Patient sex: M
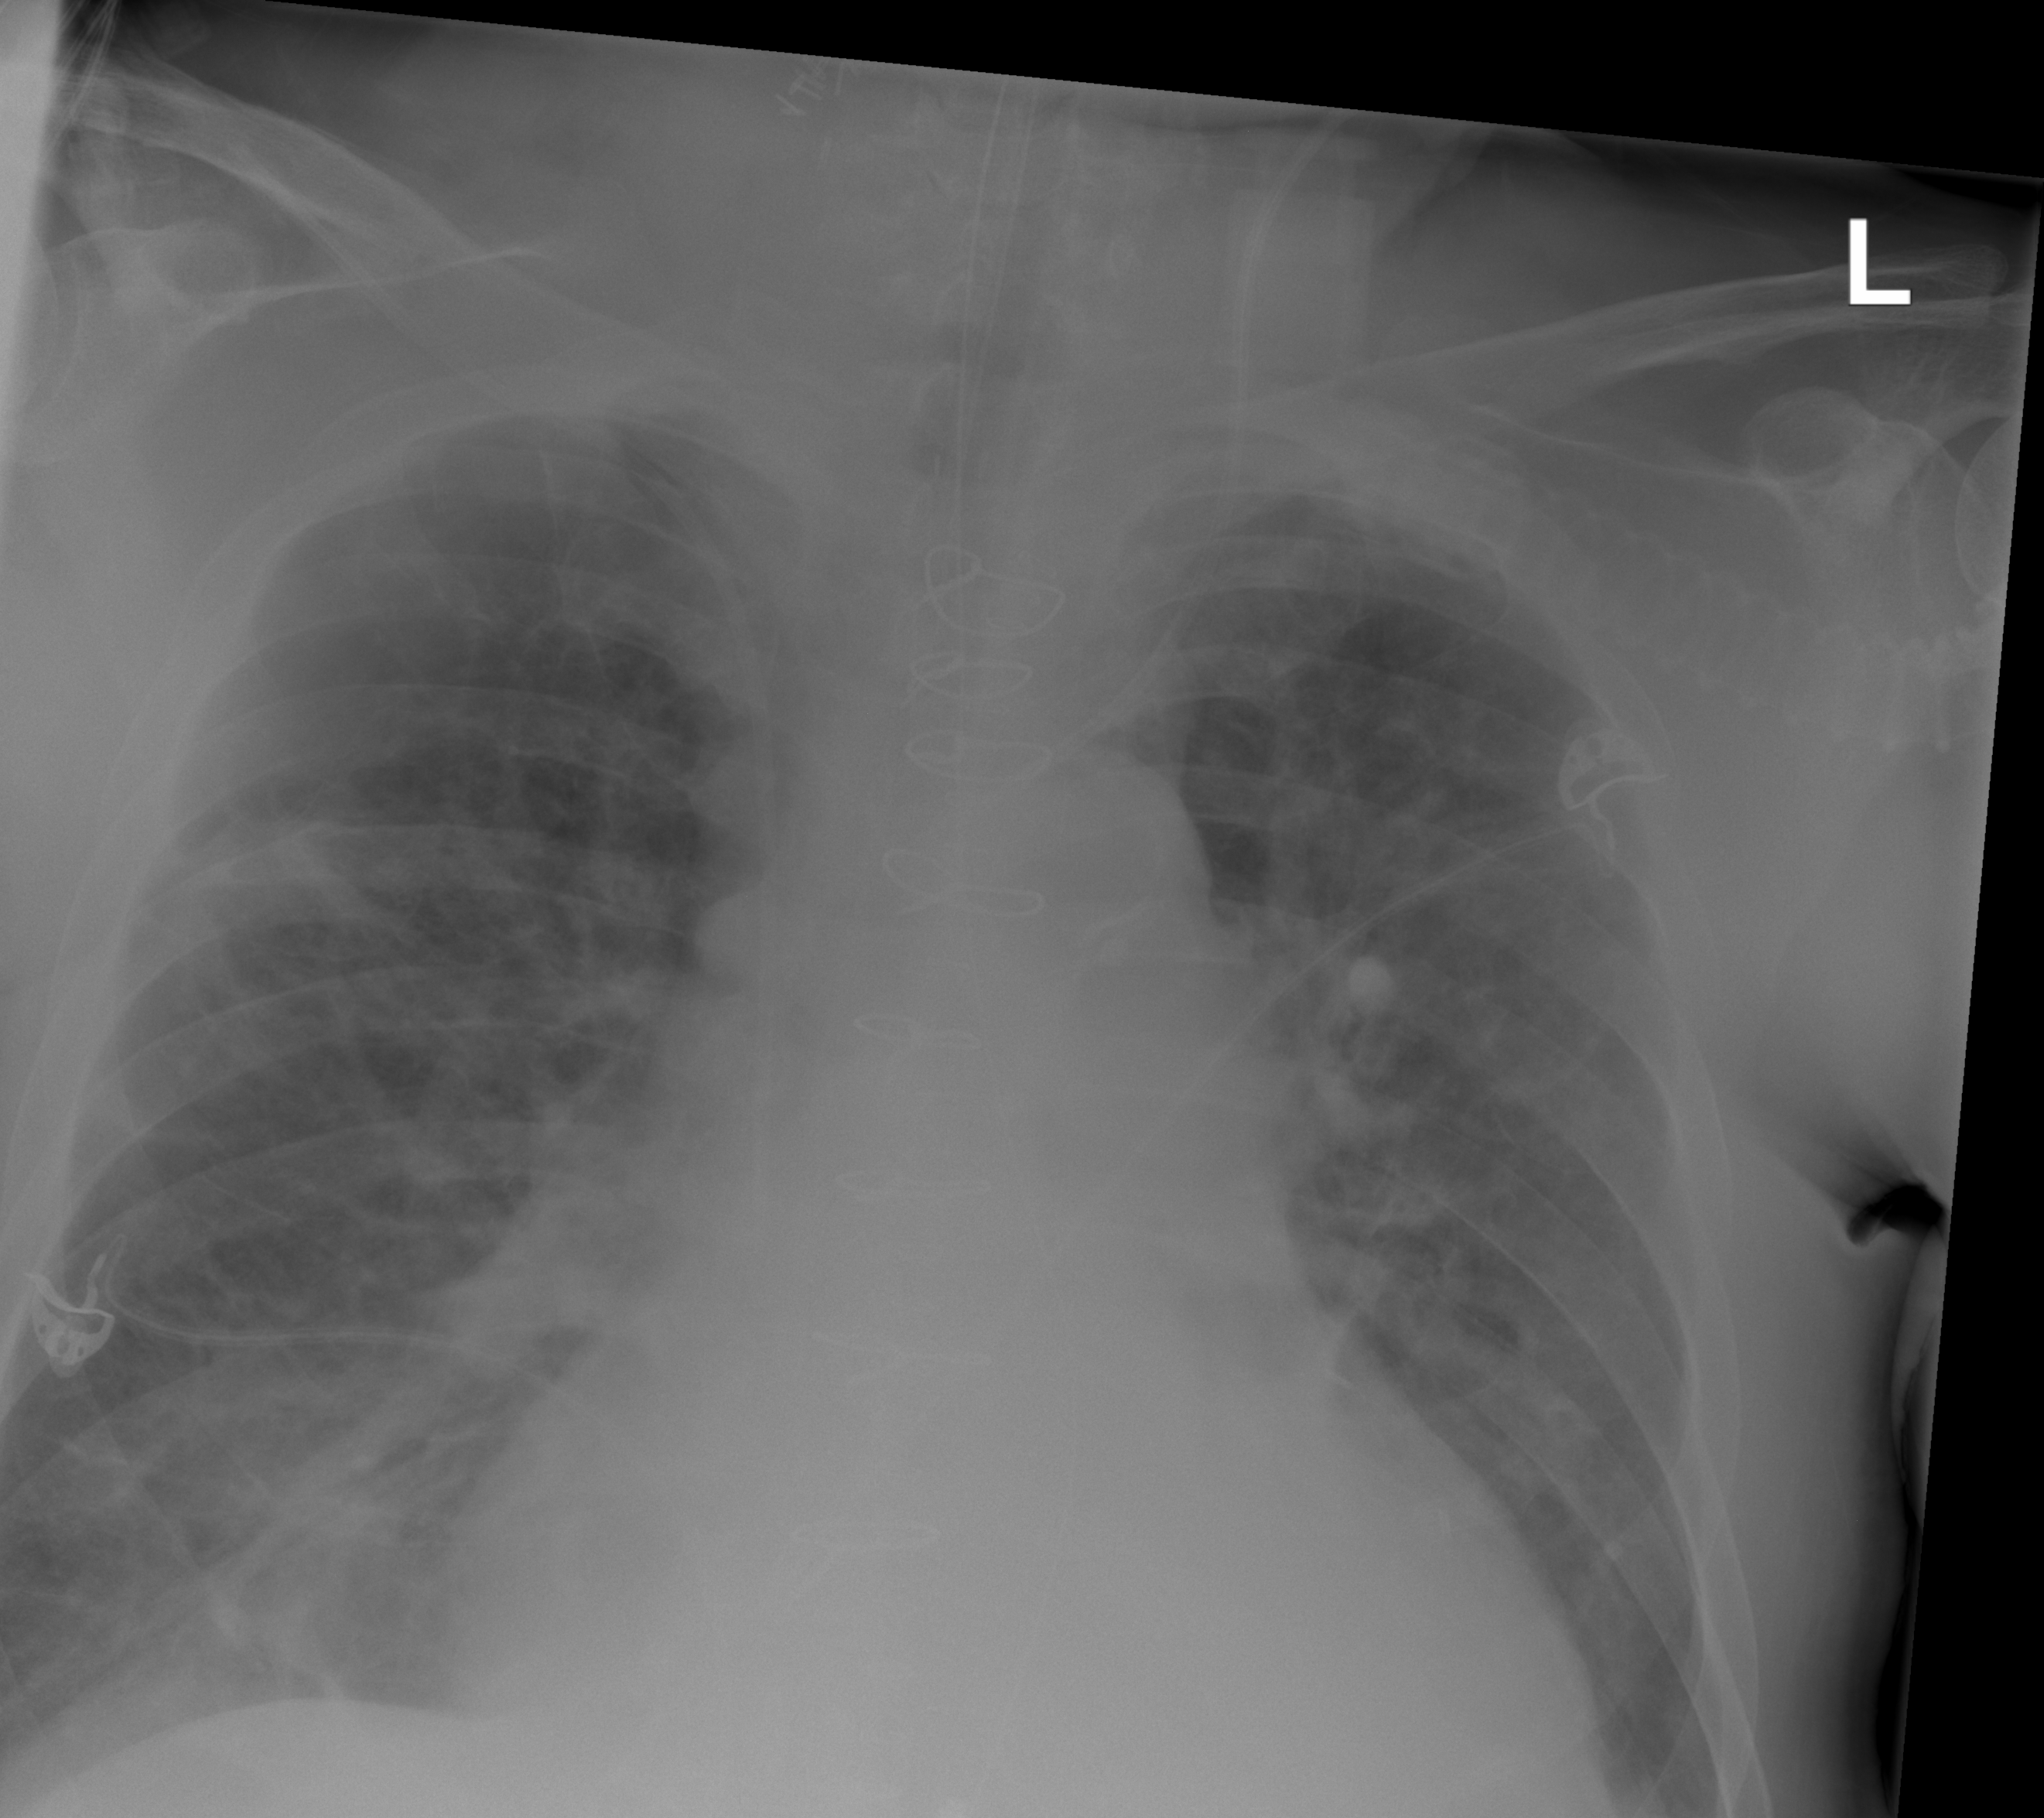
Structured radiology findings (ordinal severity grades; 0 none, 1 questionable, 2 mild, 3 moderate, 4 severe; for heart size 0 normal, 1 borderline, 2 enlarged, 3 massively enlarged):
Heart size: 2
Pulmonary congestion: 2
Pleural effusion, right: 3
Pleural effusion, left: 1
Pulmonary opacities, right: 3
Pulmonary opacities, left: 0
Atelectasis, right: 3
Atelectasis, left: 0